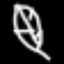
Label: leaf